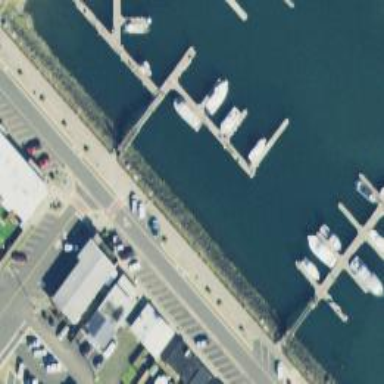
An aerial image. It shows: Pier with mooring facilities.